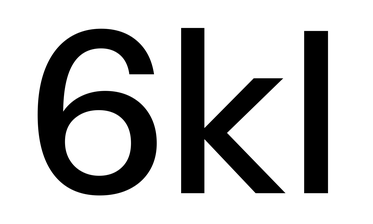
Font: InstrumentSans_Medium